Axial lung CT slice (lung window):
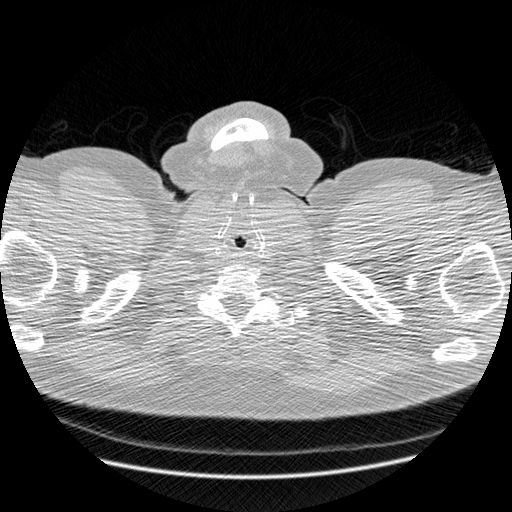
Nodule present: no